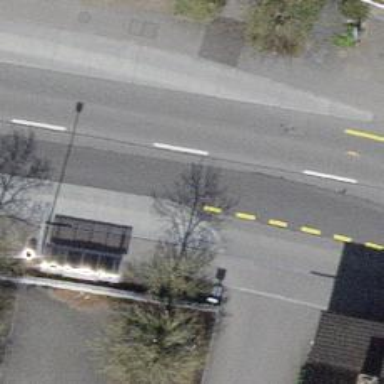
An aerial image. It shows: Platform for public transport with shelter.